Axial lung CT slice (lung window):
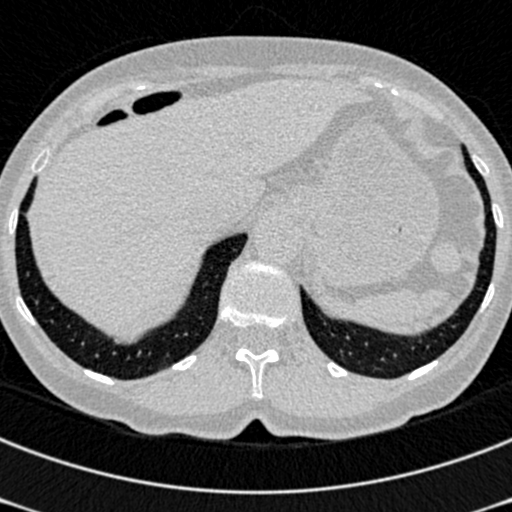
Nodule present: no